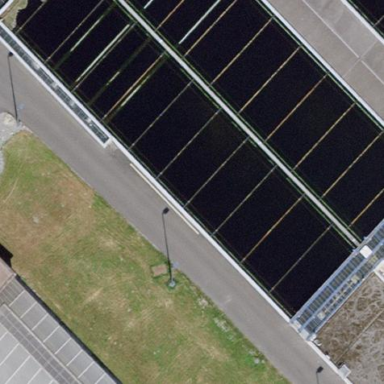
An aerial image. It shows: Body of wastewater.